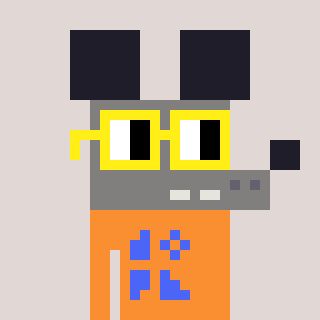
a pixel art character with square yellow glasses, a mouse-shaped head and a orange-colored body on a warm background